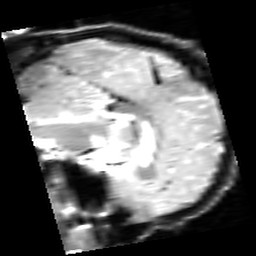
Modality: inplaneT2
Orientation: sagittal
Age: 32
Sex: male
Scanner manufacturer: siemens
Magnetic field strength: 3 T
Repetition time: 5 s
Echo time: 0.033 s